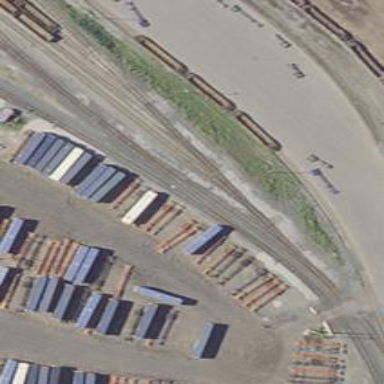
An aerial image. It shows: Railway yard.